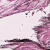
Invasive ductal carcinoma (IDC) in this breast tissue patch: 0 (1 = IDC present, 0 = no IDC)